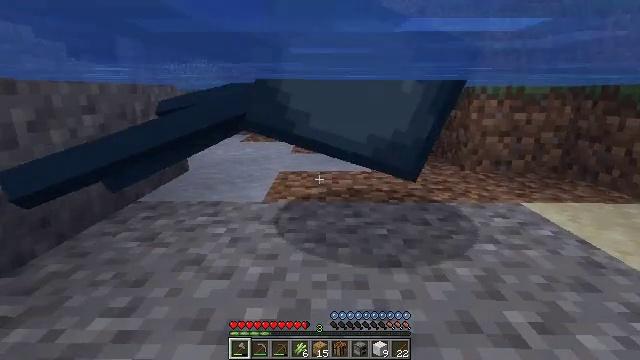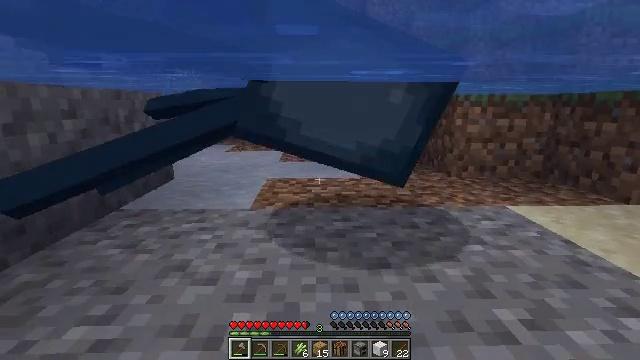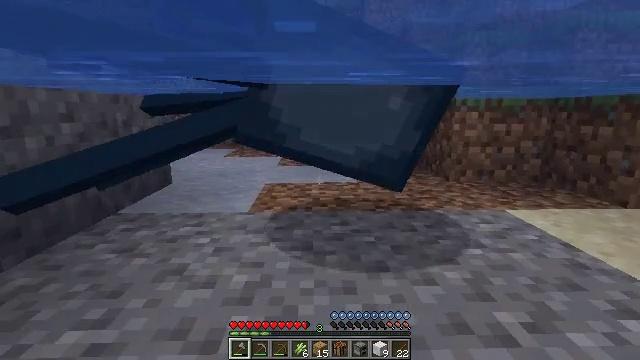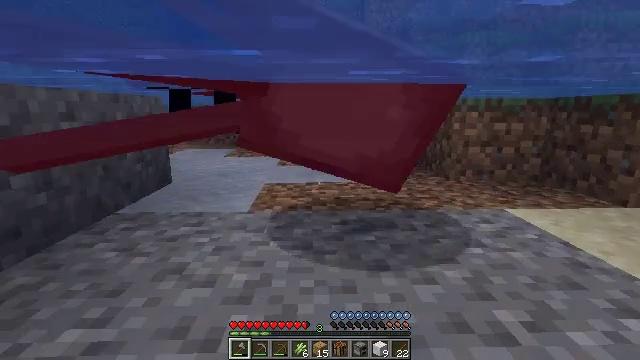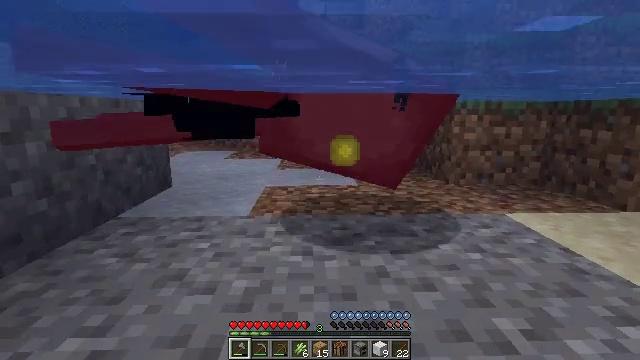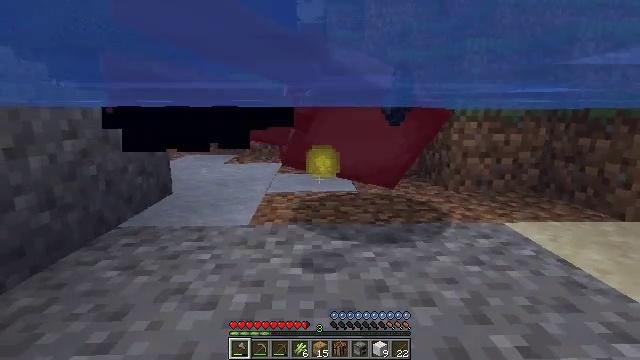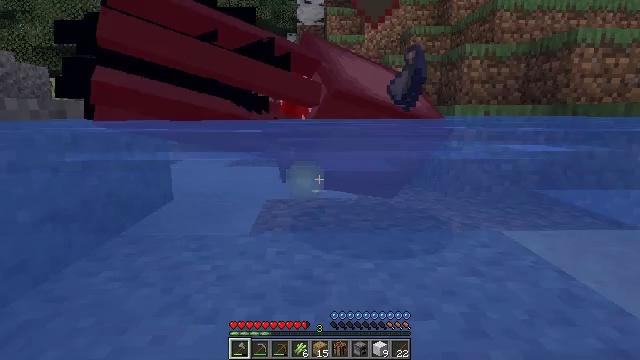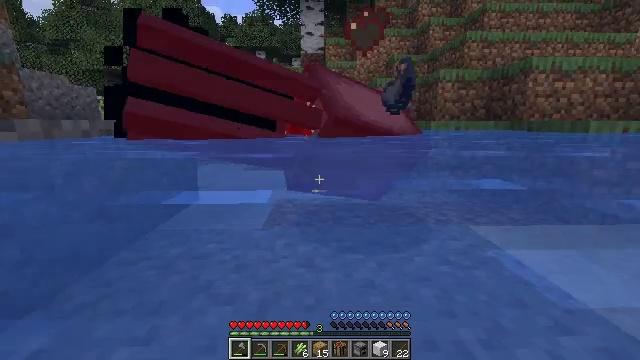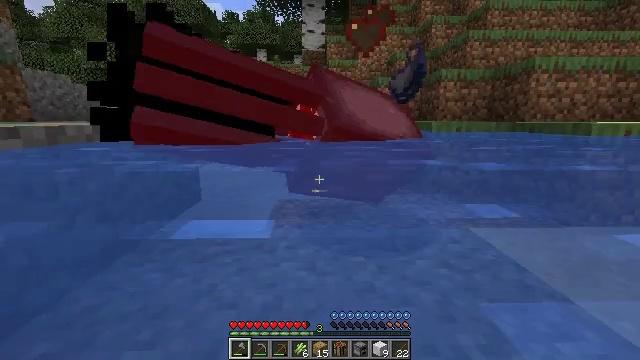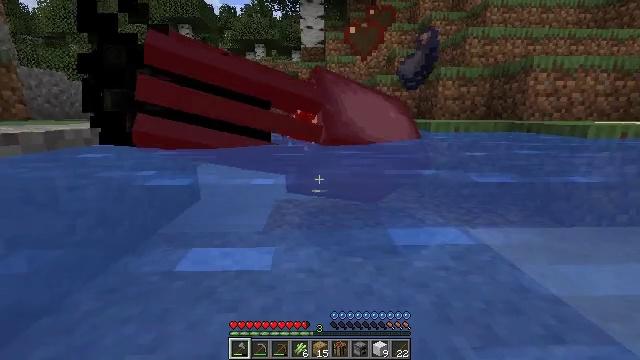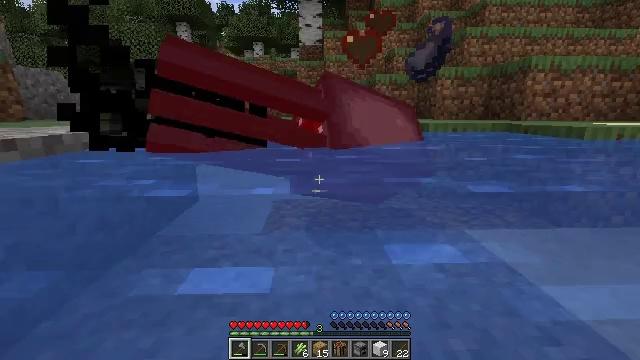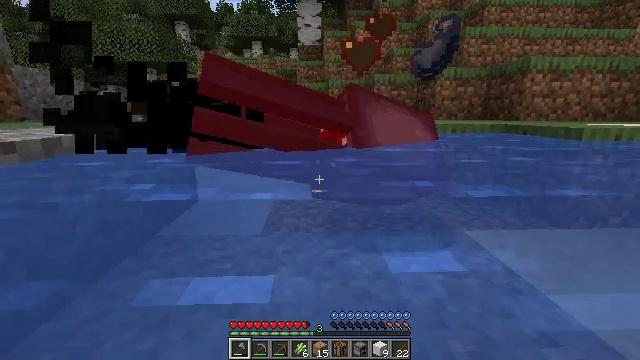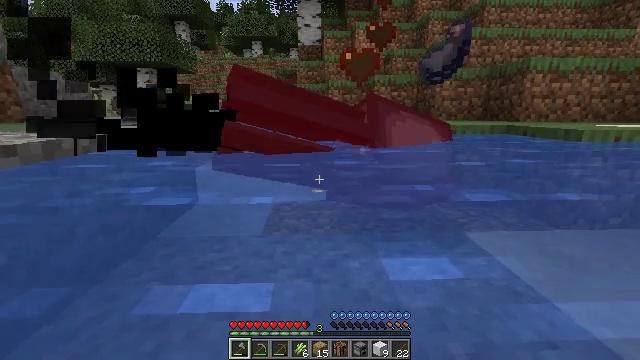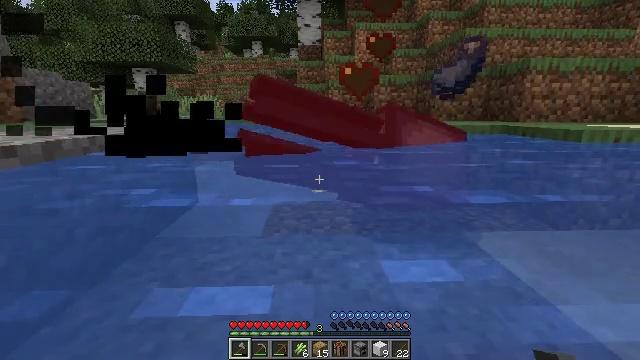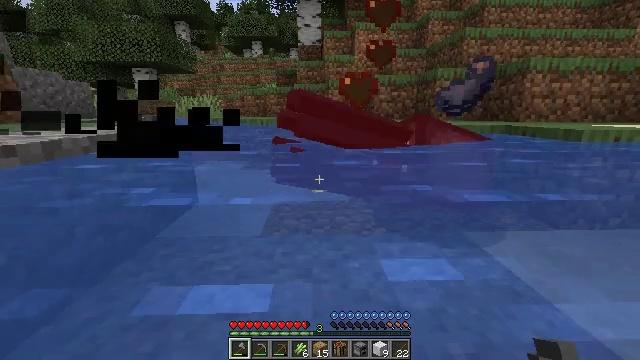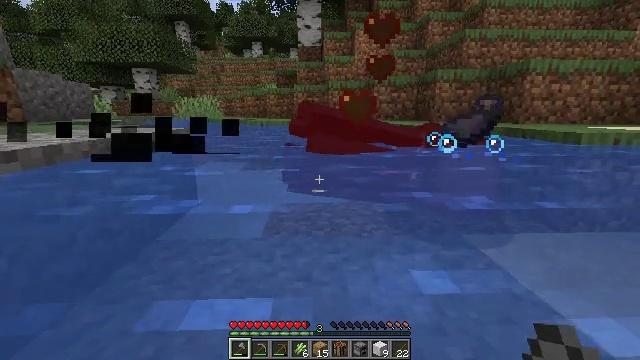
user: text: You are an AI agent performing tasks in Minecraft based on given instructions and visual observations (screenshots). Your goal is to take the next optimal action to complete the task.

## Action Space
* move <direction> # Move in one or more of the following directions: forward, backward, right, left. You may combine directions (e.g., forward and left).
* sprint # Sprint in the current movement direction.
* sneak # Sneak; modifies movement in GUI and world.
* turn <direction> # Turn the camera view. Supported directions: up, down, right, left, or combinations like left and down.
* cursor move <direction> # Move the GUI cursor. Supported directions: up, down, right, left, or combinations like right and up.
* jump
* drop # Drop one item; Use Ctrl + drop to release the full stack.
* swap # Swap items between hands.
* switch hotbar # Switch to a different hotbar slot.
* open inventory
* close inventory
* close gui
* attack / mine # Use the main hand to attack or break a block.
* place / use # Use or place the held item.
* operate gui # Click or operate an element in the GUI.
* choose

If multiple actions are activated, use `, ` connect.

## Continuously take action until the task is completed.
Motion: motion action
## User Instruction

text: Hunt a squid.
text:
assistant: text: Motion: move forward, turn right and up
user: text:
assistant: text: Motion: move forward, turn up
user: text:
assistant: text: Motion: move forward, jump
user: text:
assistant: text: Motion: move forward, jump
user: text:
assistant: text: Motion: move forward, jump
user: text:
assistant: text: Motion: move forward, jump
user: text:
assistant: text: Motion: move forward
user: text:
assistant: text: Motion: move forward
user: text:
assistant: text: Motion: move forward
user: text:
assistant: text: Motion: move forward
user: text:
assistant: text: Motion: move forward
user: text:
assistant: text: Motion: move forward
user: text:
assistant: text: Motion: move forward
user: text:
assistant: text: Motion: move forward
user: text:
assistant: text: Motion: move forward, jump
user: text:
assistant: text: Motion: move forward, jump
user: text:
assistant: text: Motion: move forward, jump
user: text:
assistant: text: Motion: move forward, jump
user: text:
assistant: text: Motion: move forward, jump
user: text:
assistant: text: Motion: move forward, jump
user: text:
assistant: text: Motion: move forward, turn right and down, jump
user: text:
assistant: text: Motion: move forward, turn right and down, jump
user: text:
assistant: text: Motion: move forward, turn right and down, jump
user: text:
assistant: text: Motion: move forward, turn right and down, jump
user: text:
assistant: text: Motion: move forward, turn right
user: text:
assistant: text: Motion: move forward
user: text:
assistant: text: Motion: move forward
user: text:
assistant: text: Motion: move forward
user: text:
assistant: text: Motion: move forward
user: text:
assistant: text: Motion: move forward, turn right